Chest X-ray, AP view. Patient: 41 years old, sex M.
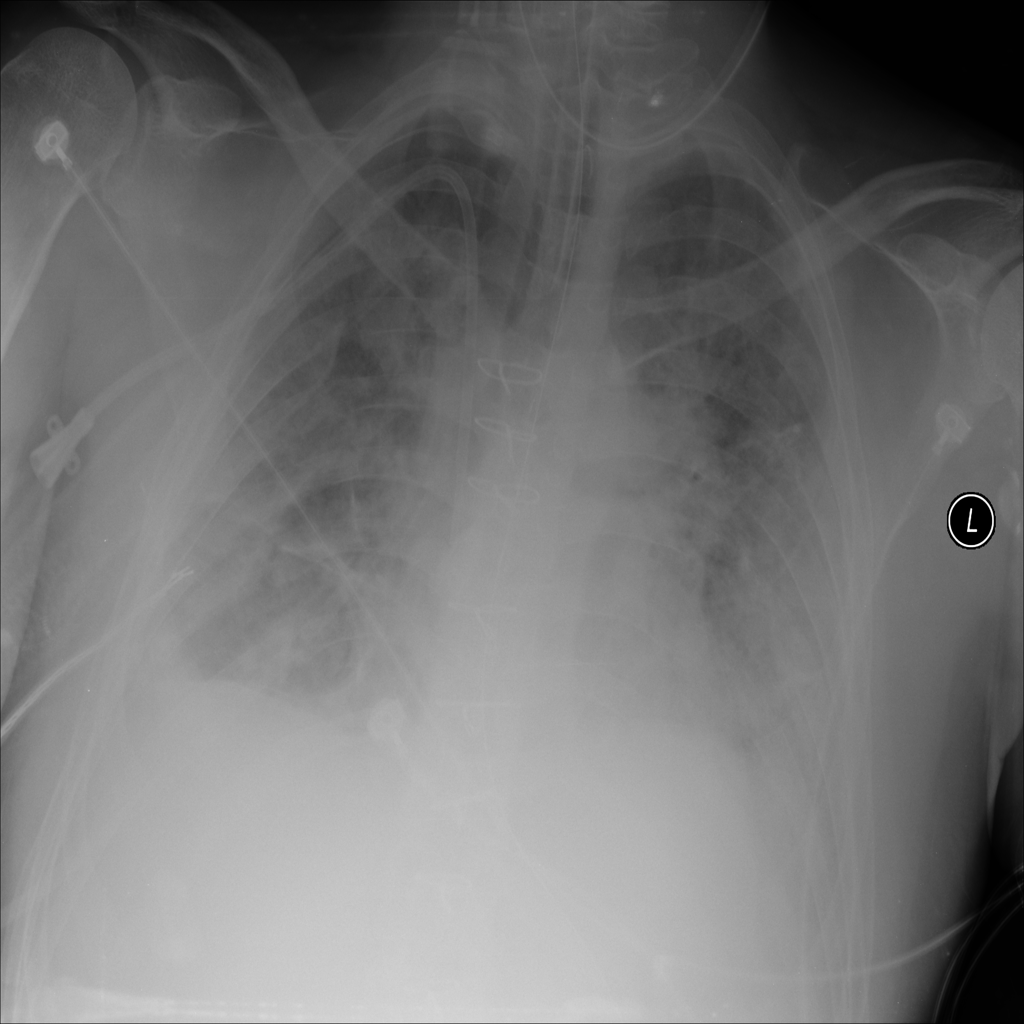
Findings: Effusion